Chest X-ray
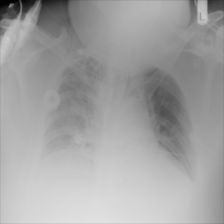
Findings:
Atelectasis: negative
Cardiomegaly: negative
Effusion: negative
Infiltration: negative
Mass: negative
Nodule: negative
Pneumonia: negative
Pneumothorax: negative
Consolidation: negative
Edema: negative
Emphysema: negative
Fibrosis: negative
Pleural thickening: negative
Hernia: negative